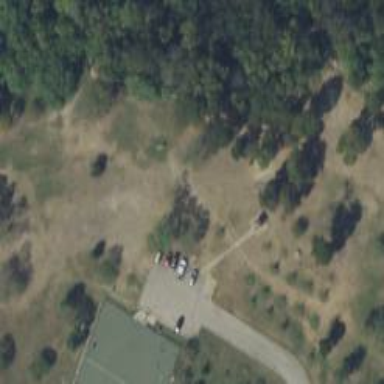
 specifically designed for the sport of disc golf."